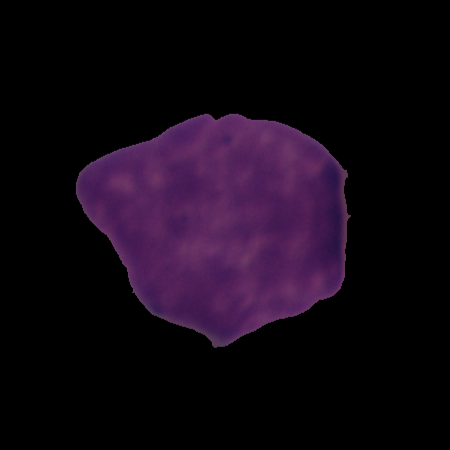
Label: cancer